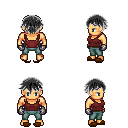
a pixel art fantasy rpg character, male body template, human, tanned skin, maroon pirate shirt, teal pants, gray short bangs hairstyle, metal gloves, brown slippers, four views (front, back, left, right), 2x2 character sprite sheet, small pixel art, hard edges, no anti-aliasing